Frequency: 80000
Velocity: 0,248
Power: 21,8
Pulse duration: 0,0000001
Pass count: 1
Magnification: 10
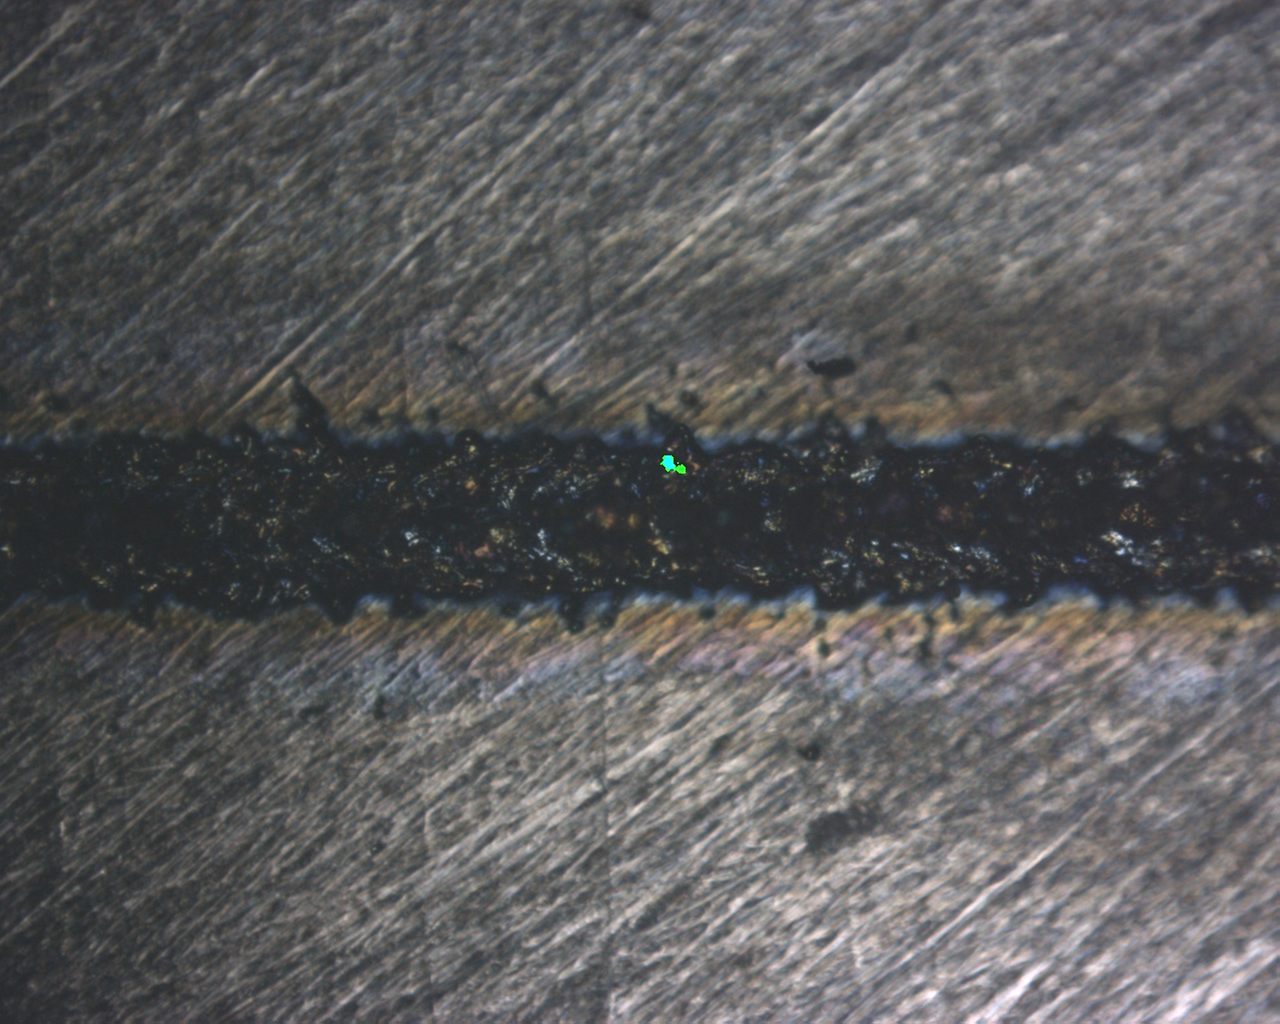
Measured width: 146.415
Other width: 52.618